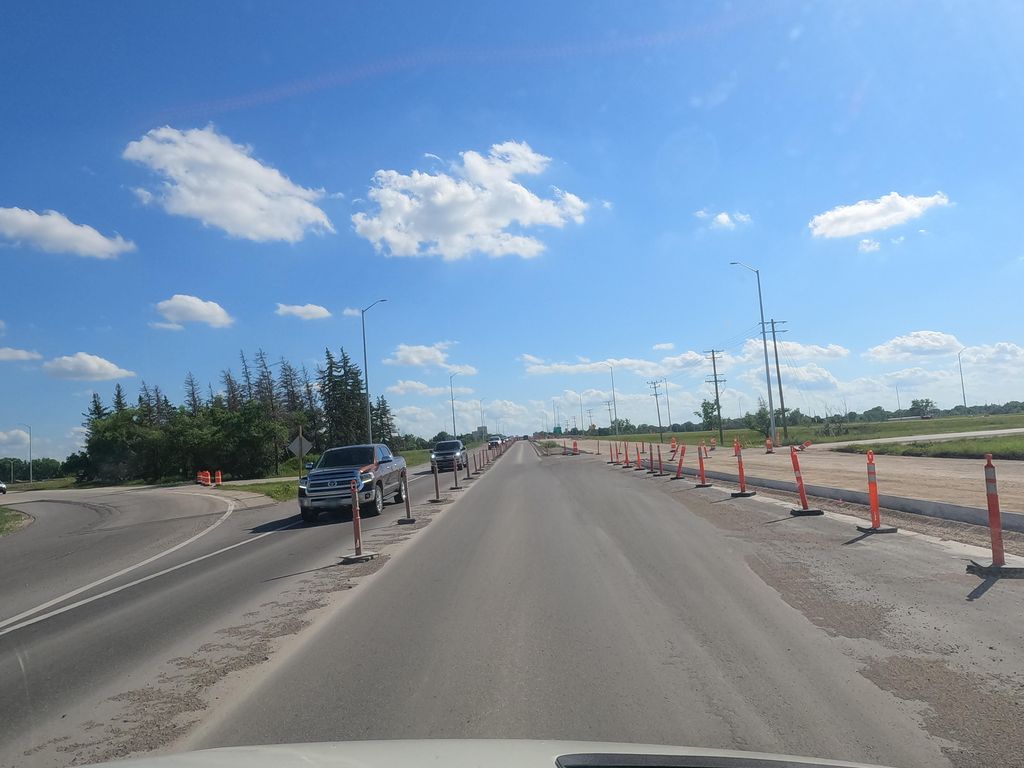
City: winnipeg